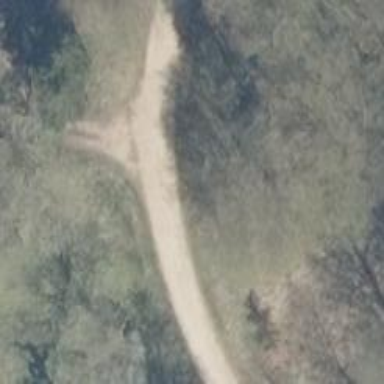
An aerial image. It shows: Track on the ground with grade 2 tracktype.